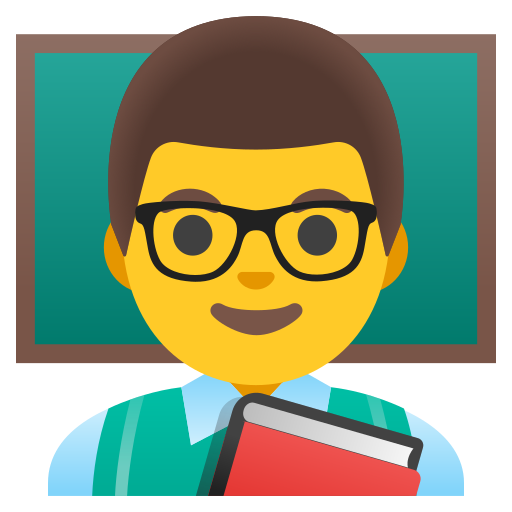
Emoji: 👨‍🏫